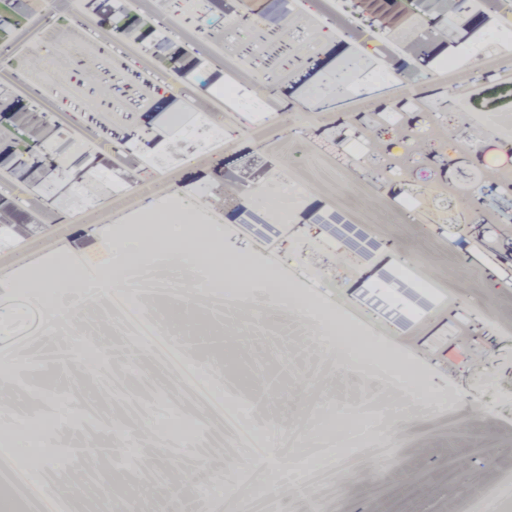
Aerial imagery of beach in New Jersey named Five Mile Beach containing high intensity development, barren land, medium intensity development, and open water